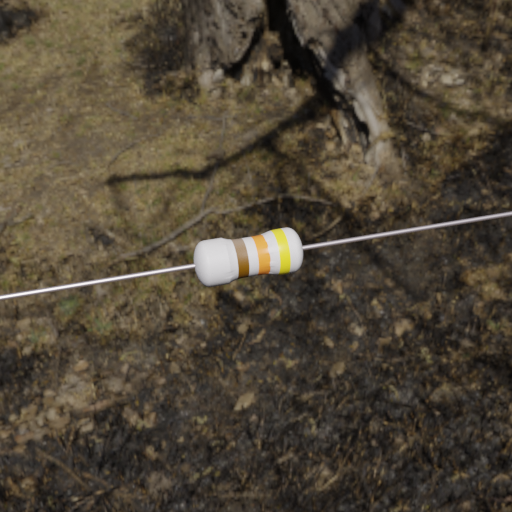
Resistor colour bands (in order): brown, orange, yellow